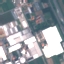
Land use / land cover class: Industrial